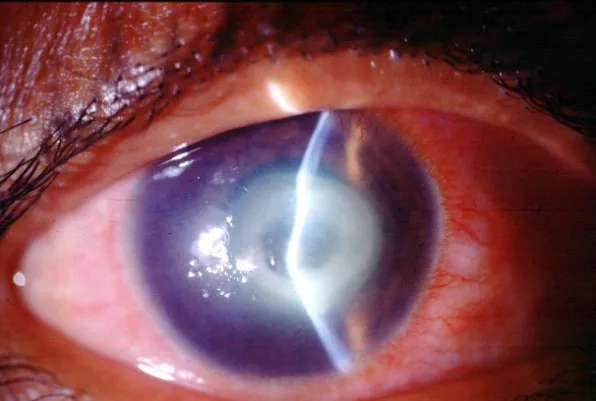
Slit lamp biomicroscopy of cornea of case 3 in diffuse illumination shows a large stromal infiltrate.
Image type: ophthalmic_imaging (slit_lamp_photograph)